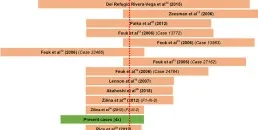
(B) Schematic representation of the 7q22q32 chromosomal region with gene content based on the UCSC Genome Browser. Deleted regions reported in previous cases are represented as brown bars, and the deletion of our patients is depicted as a green bar. FOXP2 gene is highlighted by a red rectangle. The red dotted line shows that all reported deleted cases involve the FOXP2 gene. Genomic positions refer to build19.
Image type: chart (chart)